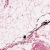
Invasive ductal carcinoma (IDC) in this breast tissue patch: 0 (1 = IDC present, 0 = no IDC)